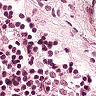
Metastatic tissue present: no